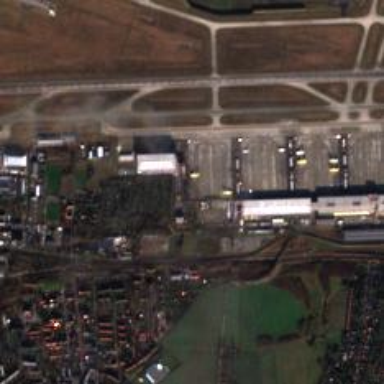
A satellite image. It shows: Apron at the airport.